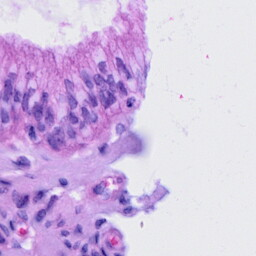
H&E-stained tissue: Cervix